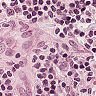
Metastatic tissue present: no